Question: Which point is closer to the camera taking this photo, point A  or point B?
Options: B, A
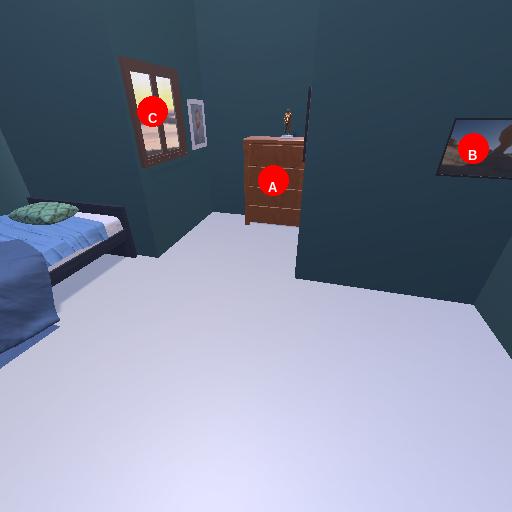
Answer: B